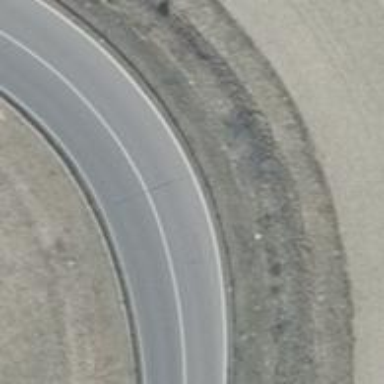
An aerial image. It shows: Asphalt trunk link road.